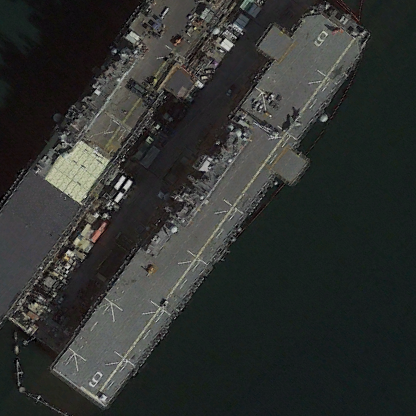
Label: assault